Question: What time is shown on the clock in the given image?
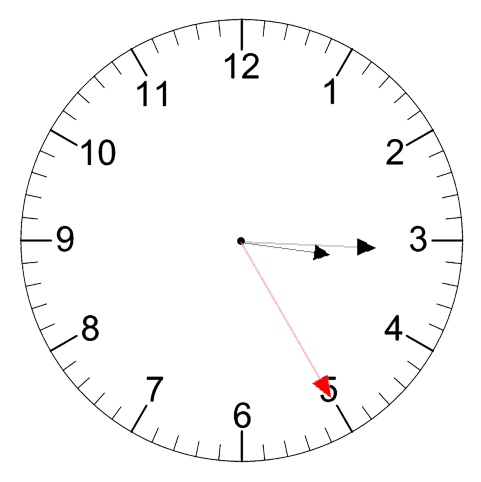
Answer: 03:15:25